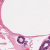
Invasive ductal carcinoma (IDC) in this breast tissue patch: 1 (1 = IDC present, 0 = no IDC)